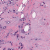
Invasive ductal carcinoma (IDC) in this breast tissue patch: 1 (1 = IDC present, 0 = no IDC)